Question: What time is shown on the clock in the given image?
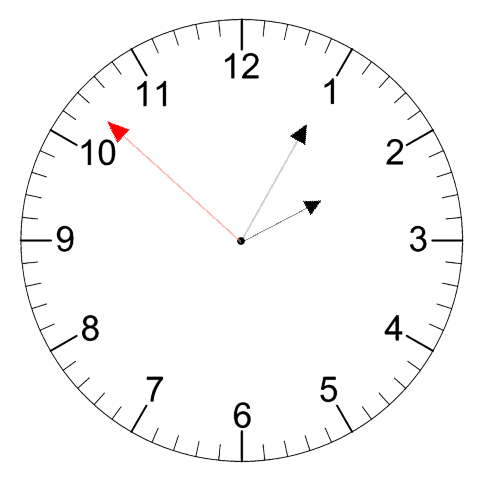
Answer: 02:04:52